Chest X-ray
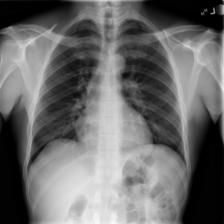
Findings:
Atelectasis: negative
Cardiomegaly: negative
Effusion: negative
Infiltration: negative
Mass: negative
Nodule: negative
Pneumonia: negative
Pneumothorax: negative
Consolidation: negative
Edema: negative
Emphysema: negative
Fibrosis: negative
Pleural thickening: negative
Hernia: negative